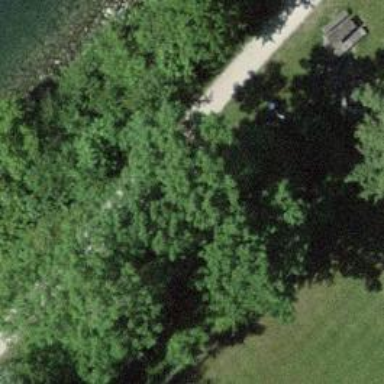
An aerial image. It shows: Picnic table located in leisure land area.